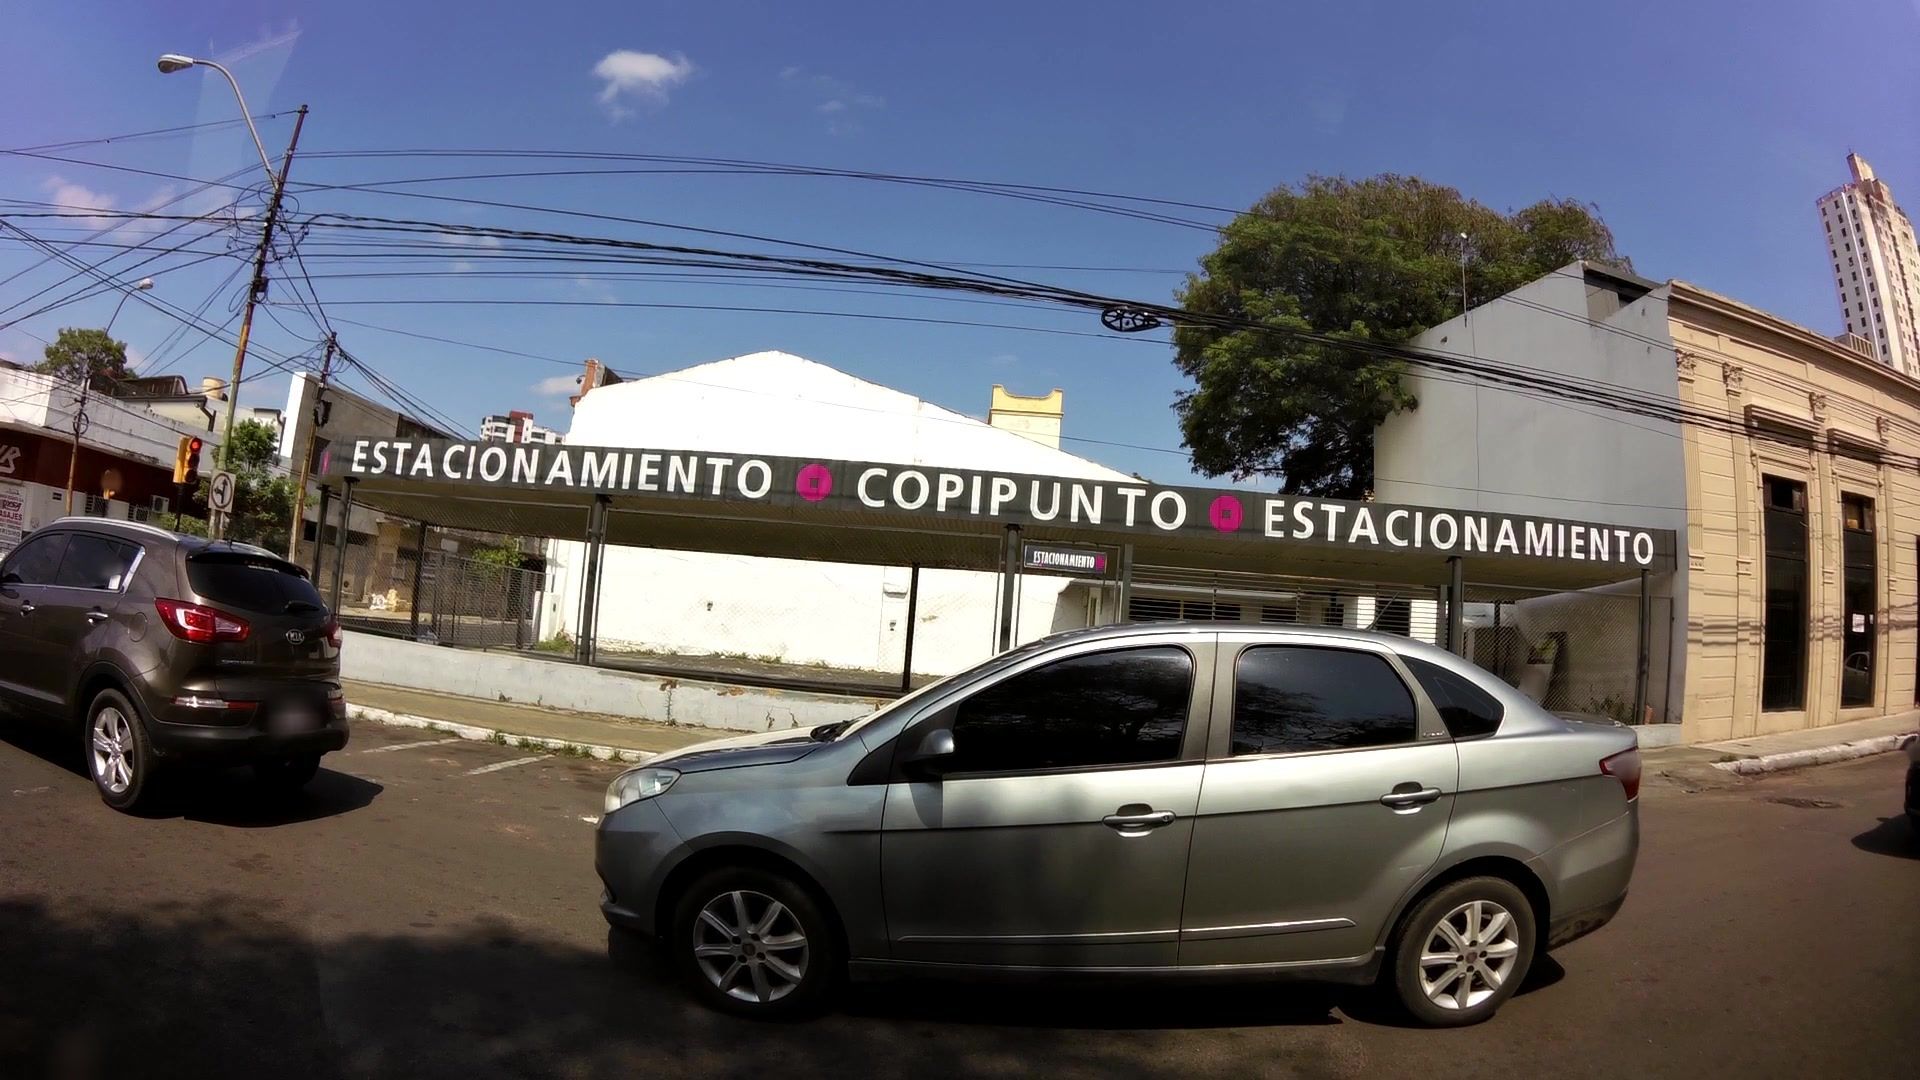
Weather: clear
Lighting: day
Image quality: good
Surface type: driving surface
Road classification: residential
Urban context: urban centre
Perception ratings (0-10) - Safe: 4.02, Lively: 3.04, Beautiful: 1.08, Boring: 2.01, Depressing: 3.66, Wealthy: 5.94